Question: How can I achieve this angled slash (/) using CSS? It should be responsive and should also have IE 8 support?

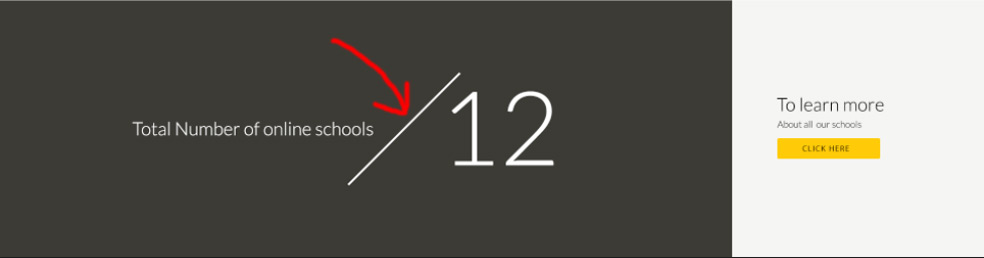
Answer: You can use an element and hide the unwanted parts with pseudo elements and borders (which are supported by IE8):
'''
div{
position:relative;
width: 100px; height: 100px;
background: #000;
}
div:before, div:after{
content: '';
position: absolute;
}
div:before{
top: 0; left: 0;
border-left: 99px solid #fff;
border-bottom: 99px solid transparent;
}
div:after{
bottom: 0; right: 0;
border-right: 99px solid #fff;
border-top: 99px solid transparent;
}
'''
'''
<div></div>
'''
You can control the slant by changing the border widths on the pseudo elements. For an explanation of how this works, see here: <URL>
Although this can't be implemented over an image or gradient because of the plain color triangles, It can be <URL>.